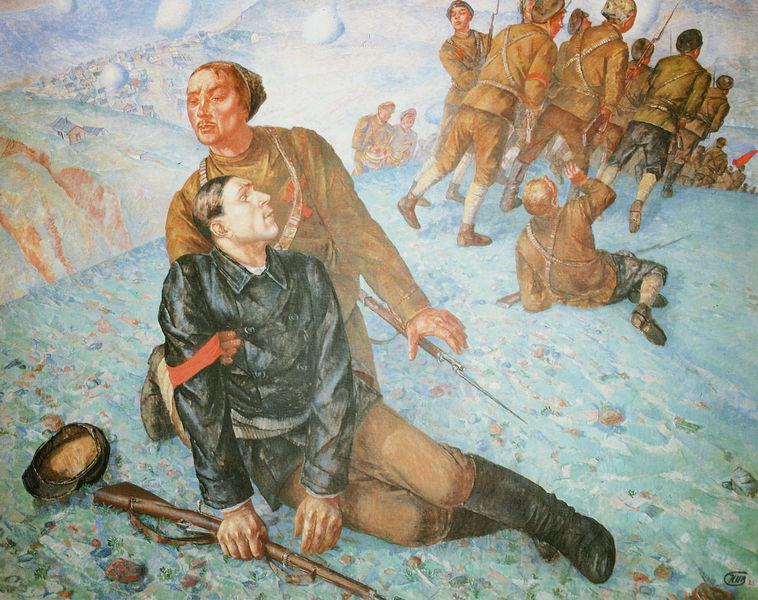
Titel: Tod des Kommissars
Künstler: Kusma Petrow-Wodkin
Standort: St. Petersburg
Institution: Russisches Museum
Schlagwörter: berg, blau, felsen, gemälde, gruppe, hand, himmel, mann, wolken, grün, landschaft, menschen, ocker, stadt, braun, bunt, frisur, haar, hell, hut, männer, nase, pastell, profil, schwarz, szene, türkis, eis, gürtel, haus, rot, schnee, wiese, wolke, leute, menge, dix, jacke, kappe, mütze, arm, band, gesicht, historie, inkarnat, leiche, steine, tod, tot, toter, hände, feld, ferne, horizont, häuser, hügel, kalt, gehen, rauch, realismus, knopf, rosa, anhöhe, hellblau, spanien, liegen, fahnen, ort, fahne, hosen, berge, gebirge, gipfel, verlassen, dorf, schlucht, naiv, winter, krieg, schlacht, soldaten, riemen, manteau, marron, knöpfe, strümpfe, hitler, village, blut, kälte, noir, uniform, uniformen, waffen, chapeau, jacken, soldat, verletzt, waffe, napoleon, stiefel, armee, marsch, armband, erschossen, sterben, gewehr, hilfe, leid, leder, sturz, rouge, garde, freund, kniebundhose, balu, gewehre, freundschaft, gefangener, verletzung, verwundet, mort, paysage, peinture, marschieren, gefallen, helfen, infanterie, schlachtfeld, verwundeter, sterbender, revolution, zar, allemand, bleu, montagne, enfants, sterbend, espagnol, costume, nationalsozialismus, stifel, bajonett, verwundung, bürgerkrieg, verletzter, gefallener, chemin, froid, hiver, kalt warm, neige, fusil, triste, tableau, aufmarsch, russe, allemagne, soldats, bottes, espagne, asie, bataille, groupe, explosionen, feind, feinde, arme, guerre, hommes, militaires, defaite, combat, sang, armes, armbinde, polen, martyr, zivil, bandeau, sowjets, bonnet, chute, chef, militaire, uniforme, russie, rußland, route, uniformes, fuite, morts, propaganda, amitié, blessure, blödsinn, communisme, debandade, defate, feldjäger, fusils, gebirgsjäger, glorification, gross, kameradschaft, patriotistisch, communiste, botte, unabhängig, 20. jahrhundert, di, rote armee, blessé, retraite, départ, brassard, sovjetique, bajonette, baillonette, souffrance, grande guerre, bayonettes, première guerre mondiale, bataillon, revolte, quaki, fantassins, douleur, fusillé, helfen+hilfe, entraide, déroute, kiueegn